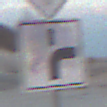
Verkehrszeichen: VerlaufVorfahrtsstrasse8
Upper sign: Vorfahrtsstrasse
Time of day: SunriseSunset
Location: Outdoor (Beach)
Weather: PartlyCloudy
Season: NotSpecified
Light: Natural